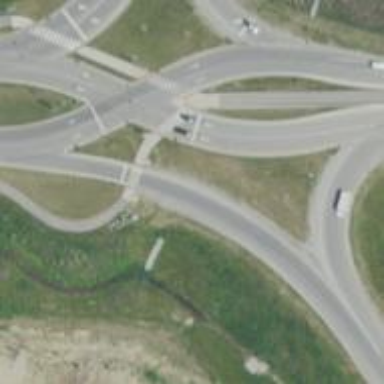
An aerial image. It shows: Crossing on cycleway.